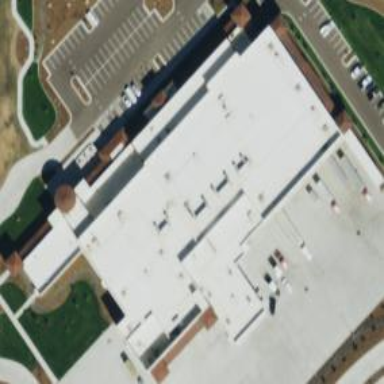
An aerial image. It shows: Warehouse building.